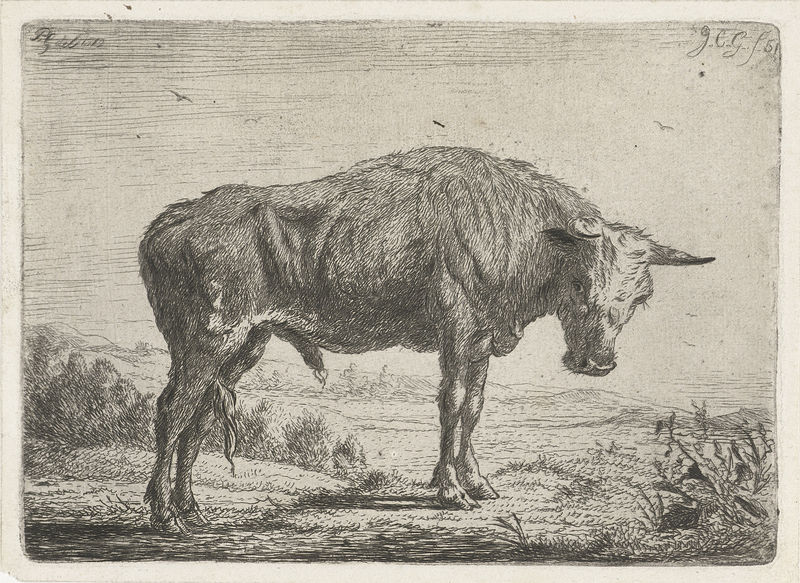
Titel: Staande stier
Künstler: Jacobus Cornelis Gaal
Standort: Amsterdam
Institution: Rijksmuseum
Schlagwörter: gravure, campagne, esquisse, dessin, fusain, taureau, animal, pre, os, boeuf, corne, cornes, maigre, betail, terreau, erection, beauf, toreau, taurion